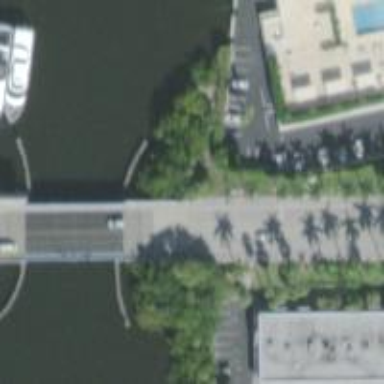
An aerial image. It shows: Secondary road crossing bascule bridge.